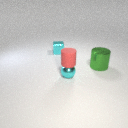
small cyan metal cube to the left of small cyan metal sphere